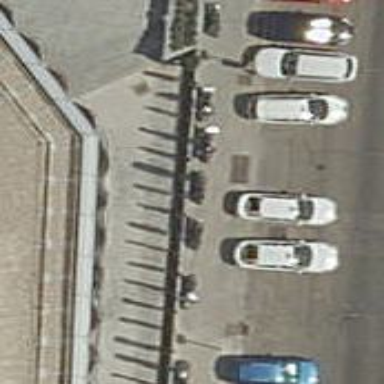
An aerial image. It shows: Taxi stand.